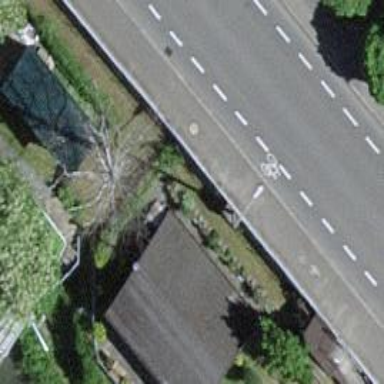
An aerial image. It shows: Brown bench in the vicinity.